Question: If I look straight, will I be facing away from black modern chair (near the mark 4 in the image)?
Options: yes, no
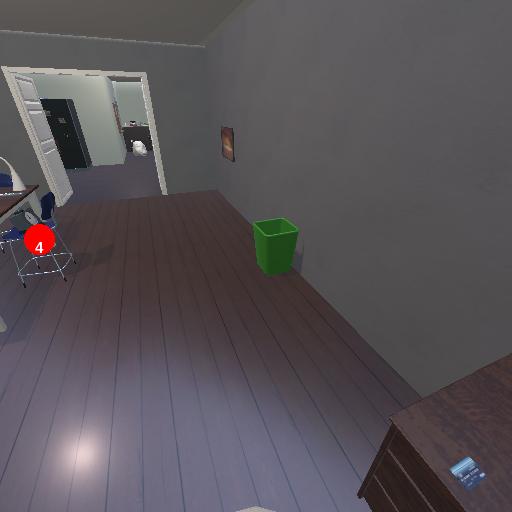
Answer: yes